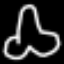
Label: squiggle